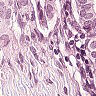
Metastatic tissue present: yes